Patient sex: M
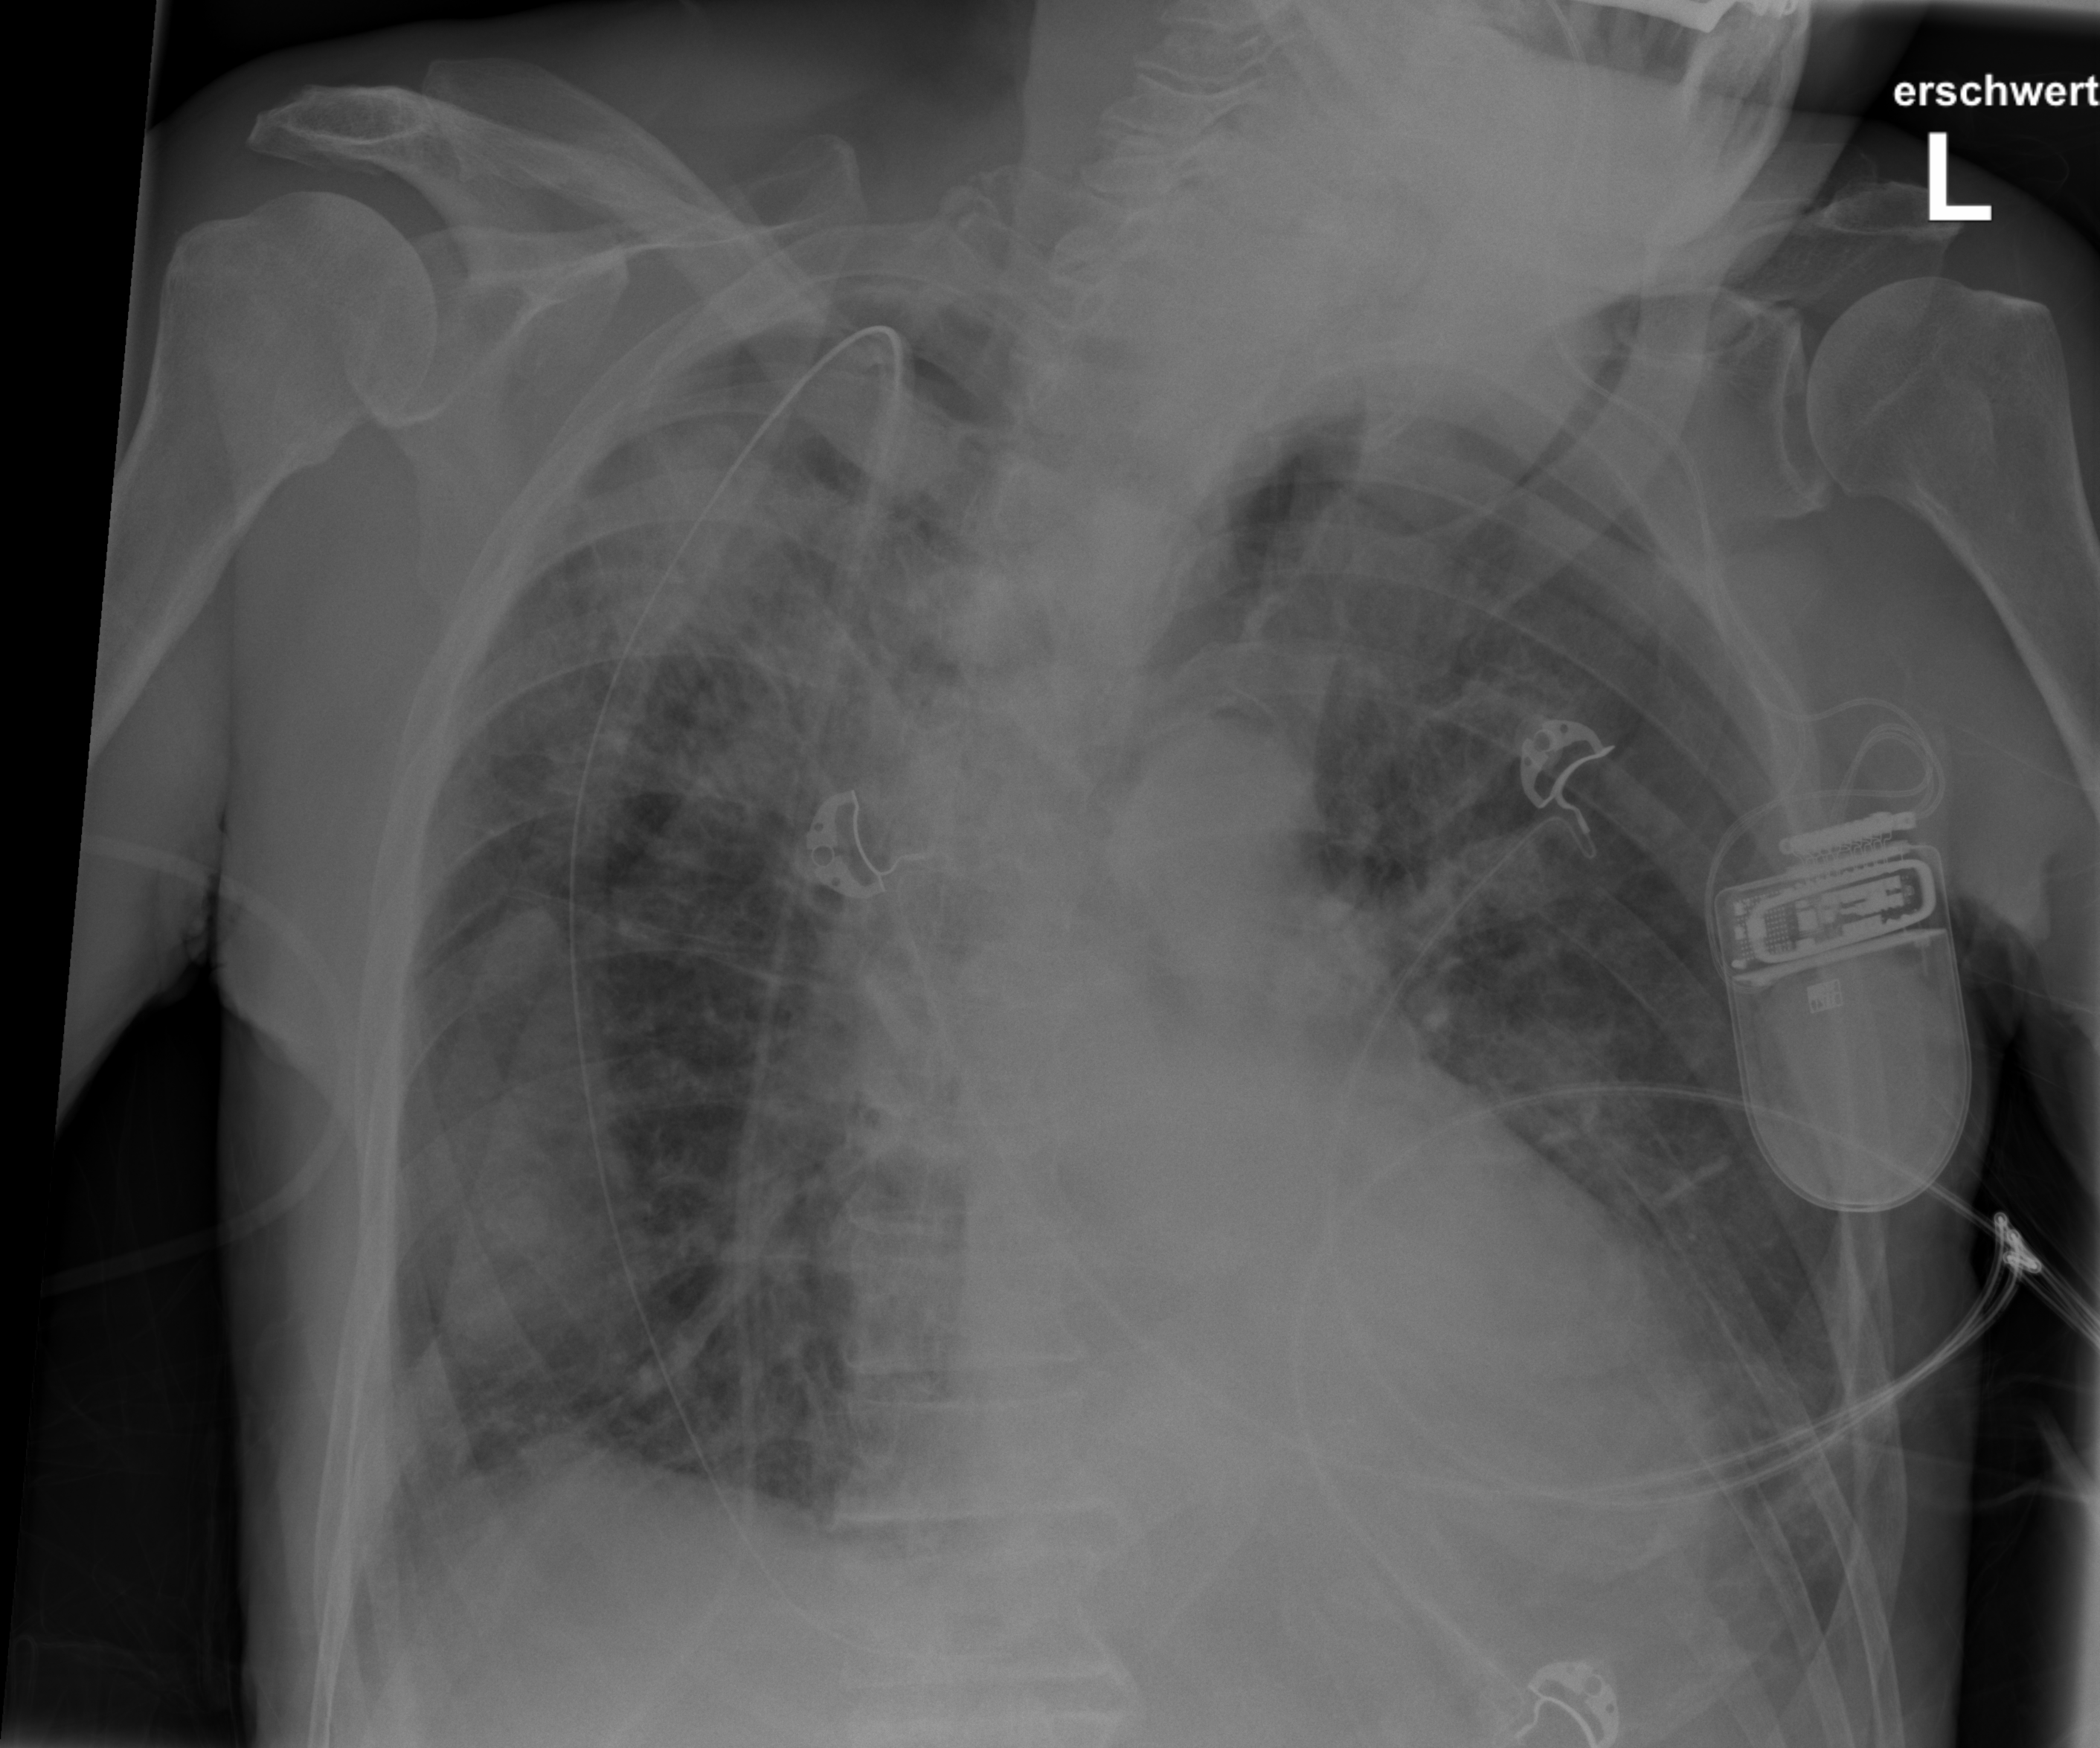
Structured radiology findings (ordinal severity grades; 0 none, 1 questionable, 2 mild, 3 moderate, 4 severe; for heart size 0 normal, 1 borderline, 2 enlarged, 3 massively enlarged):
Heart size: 0
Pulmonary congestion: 2
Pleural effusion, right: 0
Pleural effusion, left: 2
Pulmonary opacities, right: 3
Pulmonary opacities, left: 2
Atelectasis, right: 3
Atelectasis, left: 0